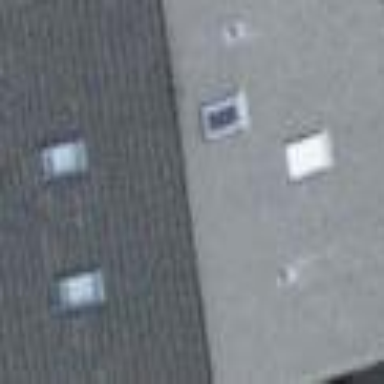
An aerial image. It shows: Gabled house with the roof oriented across.